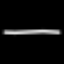
Label: line